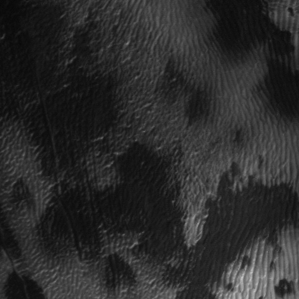
Label: frost